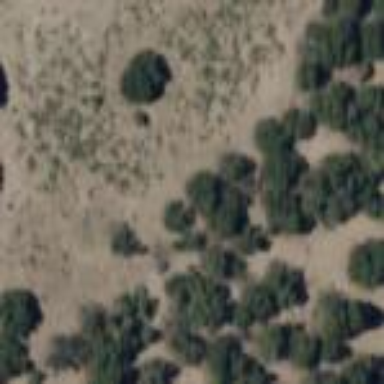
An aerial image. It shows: Patch of scrub vegetation.